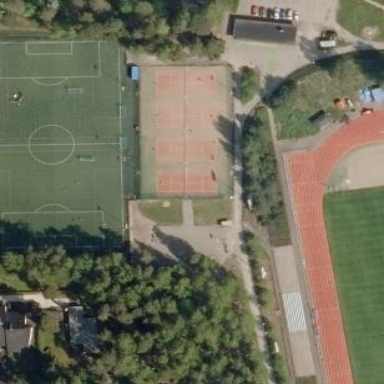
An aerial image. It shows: Tennis court on pitch.